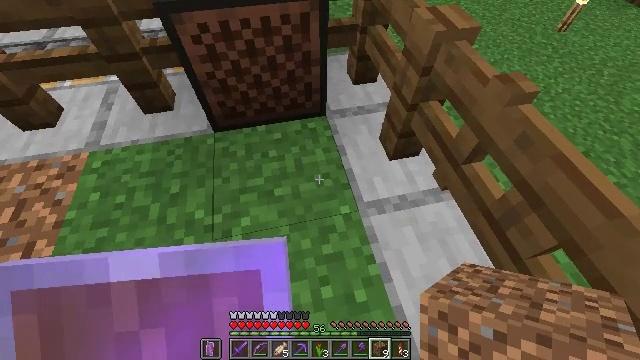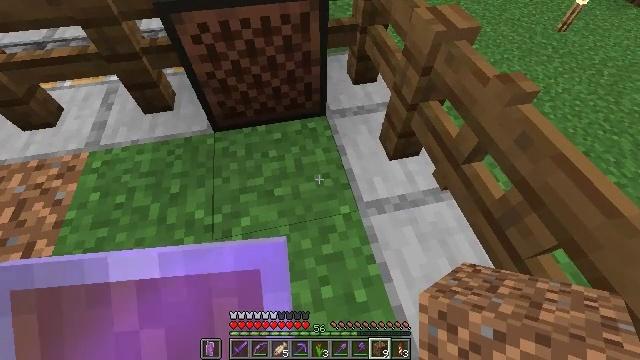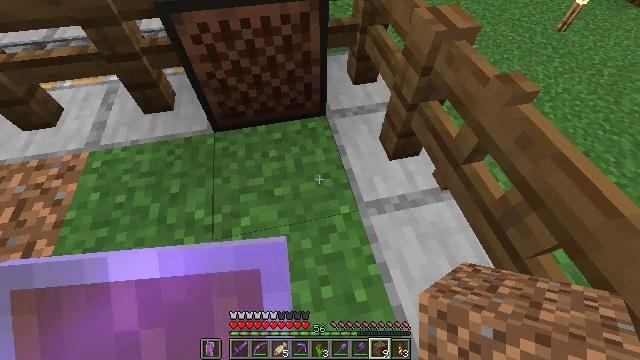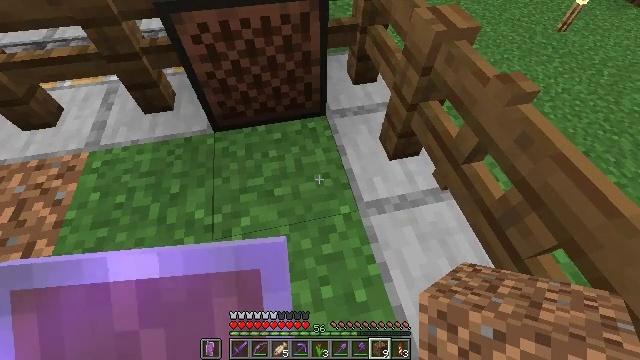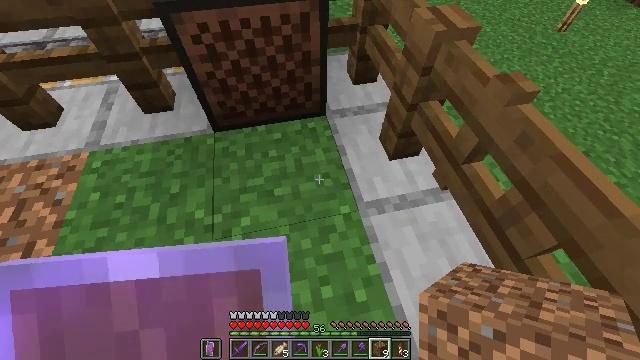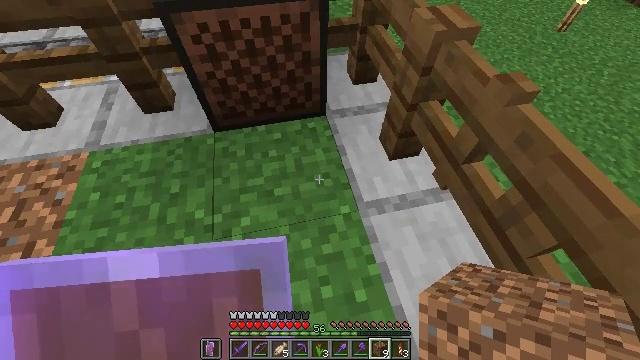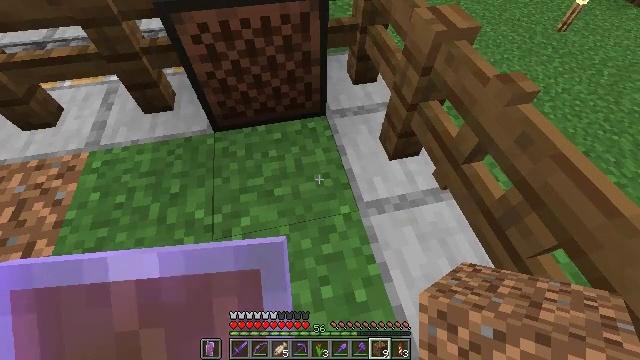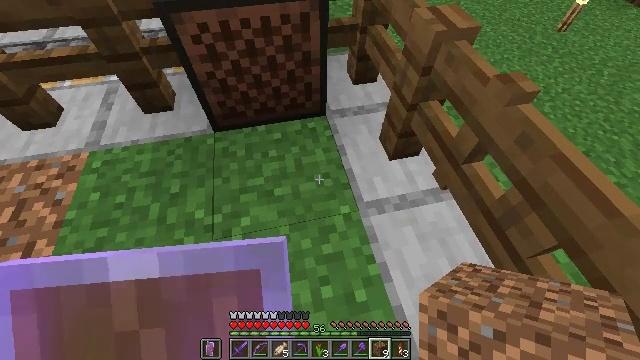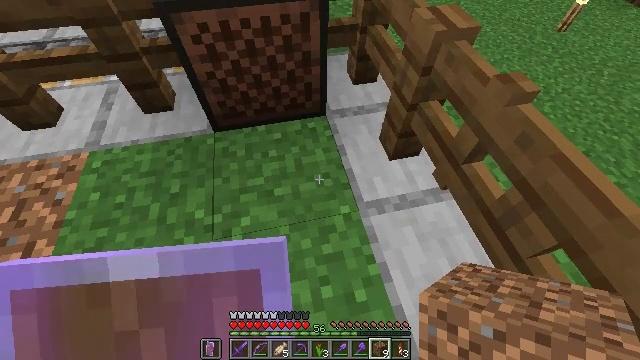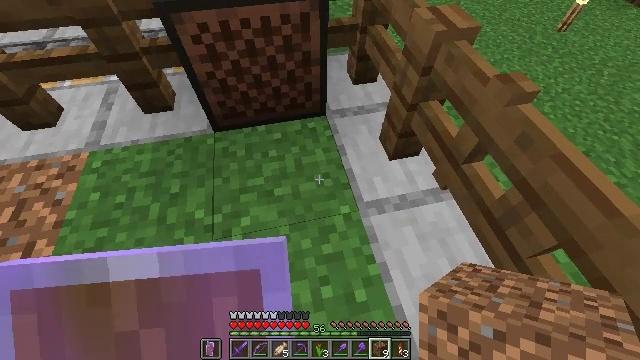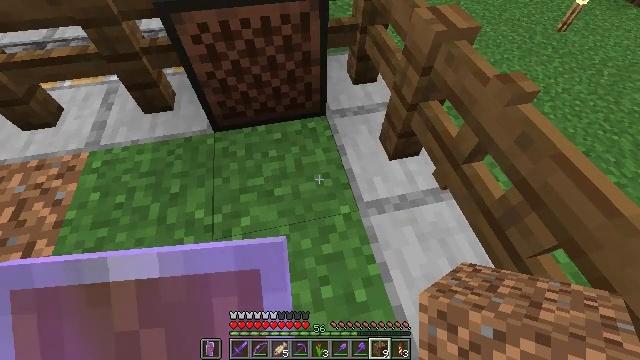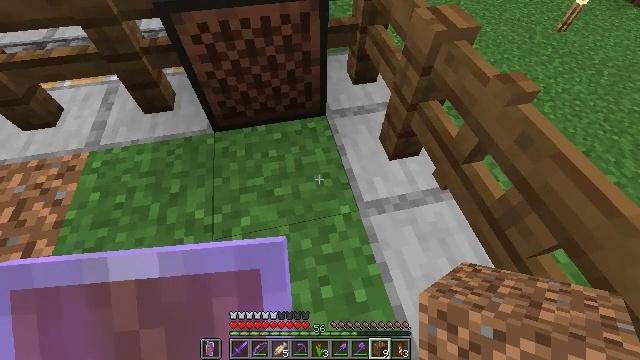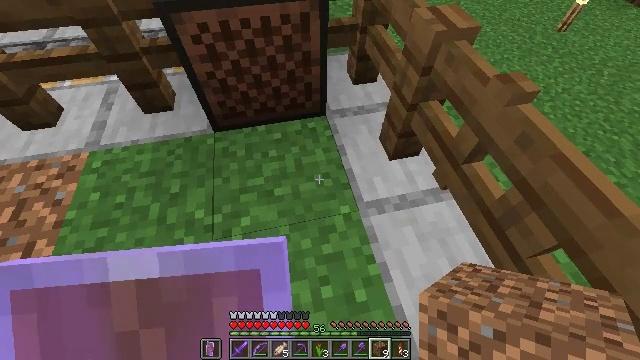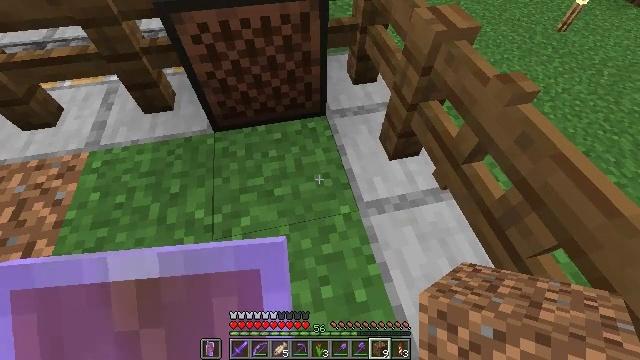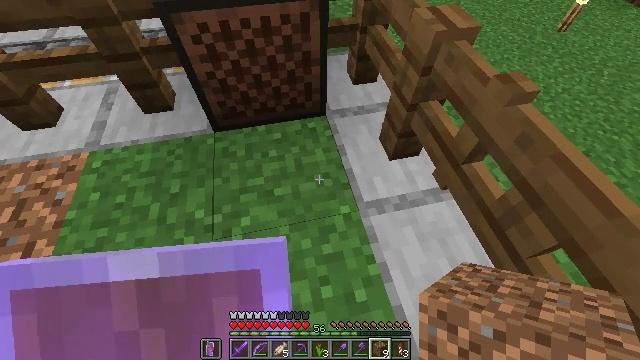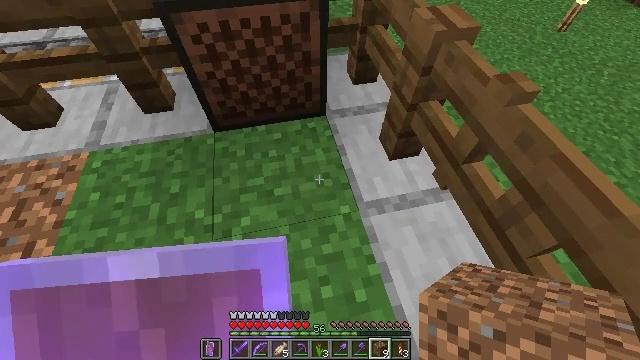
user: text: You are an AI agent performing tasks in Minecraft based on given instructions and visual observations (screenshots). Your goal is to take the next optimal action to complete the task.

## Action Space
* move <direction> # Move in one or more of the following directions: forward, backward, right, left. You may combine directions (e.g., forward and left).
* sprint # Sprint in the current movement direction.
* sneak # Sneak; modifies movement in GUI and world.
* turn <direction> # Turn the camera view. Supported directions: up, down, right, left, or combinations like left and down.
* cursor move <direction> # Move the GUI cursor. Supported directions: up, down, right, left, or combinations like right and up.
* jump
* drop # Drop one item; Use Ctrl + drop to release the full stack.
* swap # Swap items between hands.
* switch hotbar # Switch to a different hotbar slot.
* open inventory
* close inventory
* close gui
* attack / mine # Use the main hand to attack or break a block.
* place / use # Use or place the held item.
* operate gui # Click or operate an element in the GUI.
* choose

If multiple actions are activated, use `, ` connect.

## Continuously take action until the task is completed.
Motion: motion action
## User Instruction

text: Break the smooth stone to collect it.
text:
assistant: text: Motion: no_op
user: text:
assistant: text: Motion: no_op
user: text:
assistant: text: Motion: no_op
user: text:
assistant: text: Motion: no_op
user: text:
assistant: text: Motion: no_op
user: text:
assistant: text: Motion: no_op
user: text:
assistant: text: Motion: no_op
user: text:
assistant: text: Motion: no_op
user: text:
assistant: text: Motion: no_op
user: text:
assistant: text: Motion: no_op
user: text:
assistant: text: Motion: no_op
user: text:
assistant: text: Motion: no_op
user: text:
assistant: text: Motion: no_op
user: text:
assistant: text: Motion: no_op
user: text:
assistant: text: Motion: no_op
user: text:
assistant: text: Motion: no_op
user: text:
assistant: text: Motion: no_op
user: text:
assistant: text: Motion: no_op
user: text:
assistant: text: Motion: turn left
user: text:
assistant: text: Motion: turn left and up
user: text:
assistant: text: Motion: turn left
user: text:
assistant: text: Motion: no_op
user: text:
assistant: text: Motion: no_op
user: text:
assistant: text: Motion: no_op
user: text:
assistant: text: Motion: no_op
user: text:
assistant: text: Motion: no_op
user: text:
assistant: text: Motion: no_op
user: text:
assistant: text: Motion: no_op
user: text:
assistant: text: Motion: no_op
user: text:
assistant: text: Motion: no_op